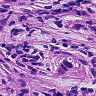
Metastatic tissue present: yes